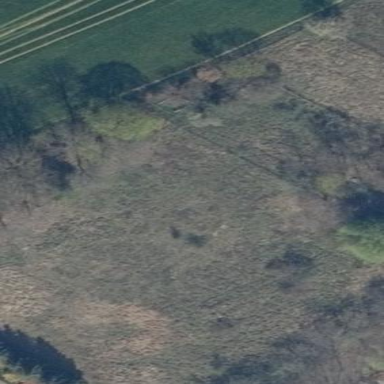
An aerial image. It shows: Area covered with grass.